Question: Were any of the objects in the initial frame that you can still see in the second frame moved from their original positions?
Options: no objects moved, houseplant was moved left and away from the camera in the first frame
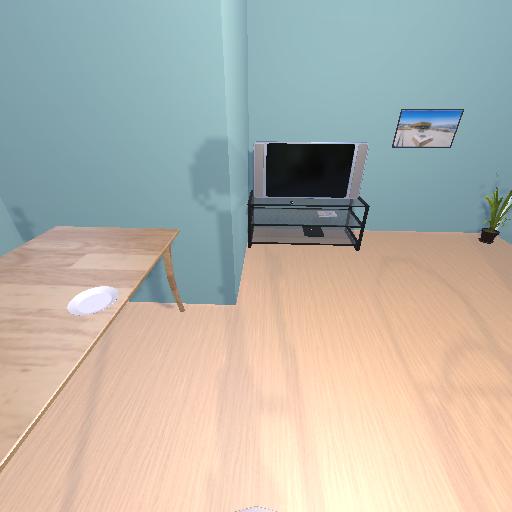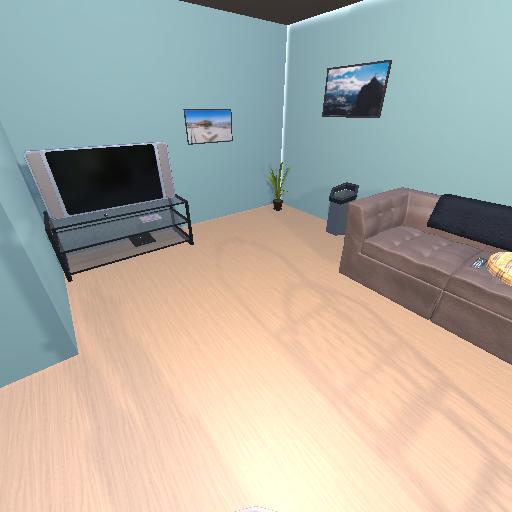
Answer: no objects moved